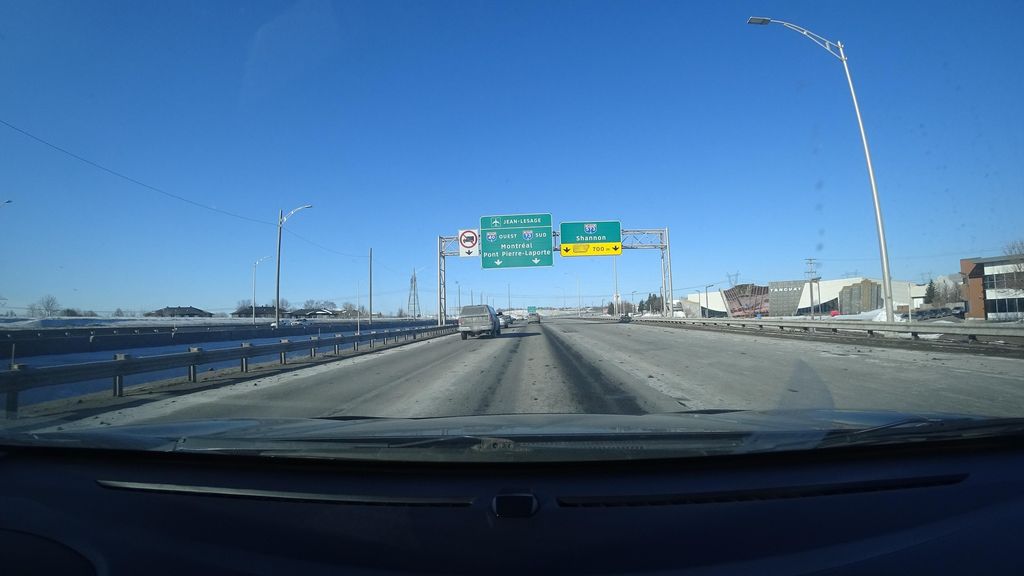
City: quebec_city